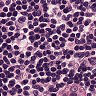
Metastatic tissue present: no